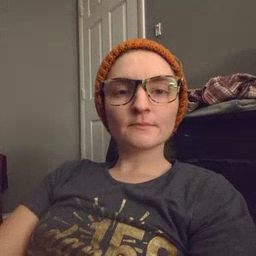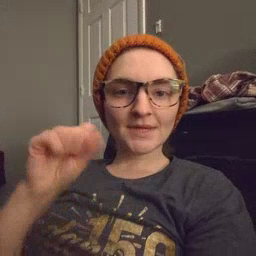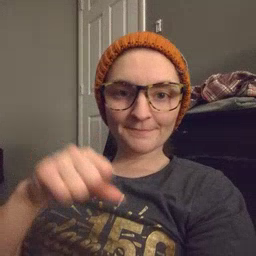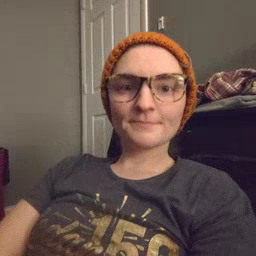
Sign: yes